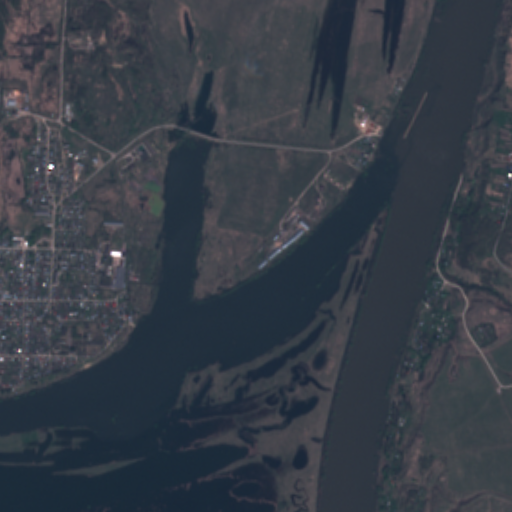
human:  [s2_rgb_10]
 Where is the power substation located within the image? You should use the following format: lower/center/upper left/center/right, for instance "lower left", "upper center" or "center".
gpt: The power substation is located in the center left of the image.
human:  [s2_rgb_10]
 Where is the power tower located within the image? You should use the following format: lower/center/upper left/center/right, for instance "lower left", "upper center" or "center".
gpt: There is no power tower in the image.